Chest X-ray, PA view. Patient: 50 years old, sex M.
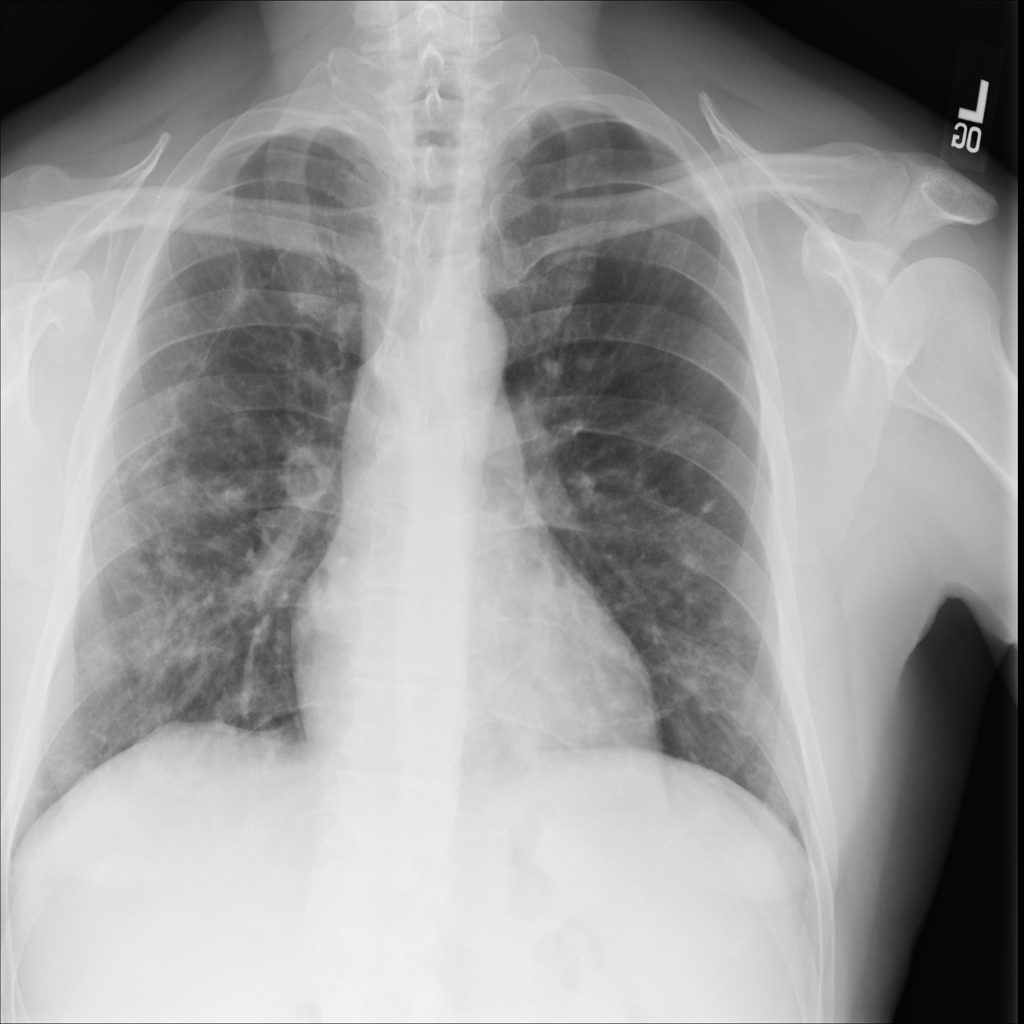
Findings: Infiltration, Mass